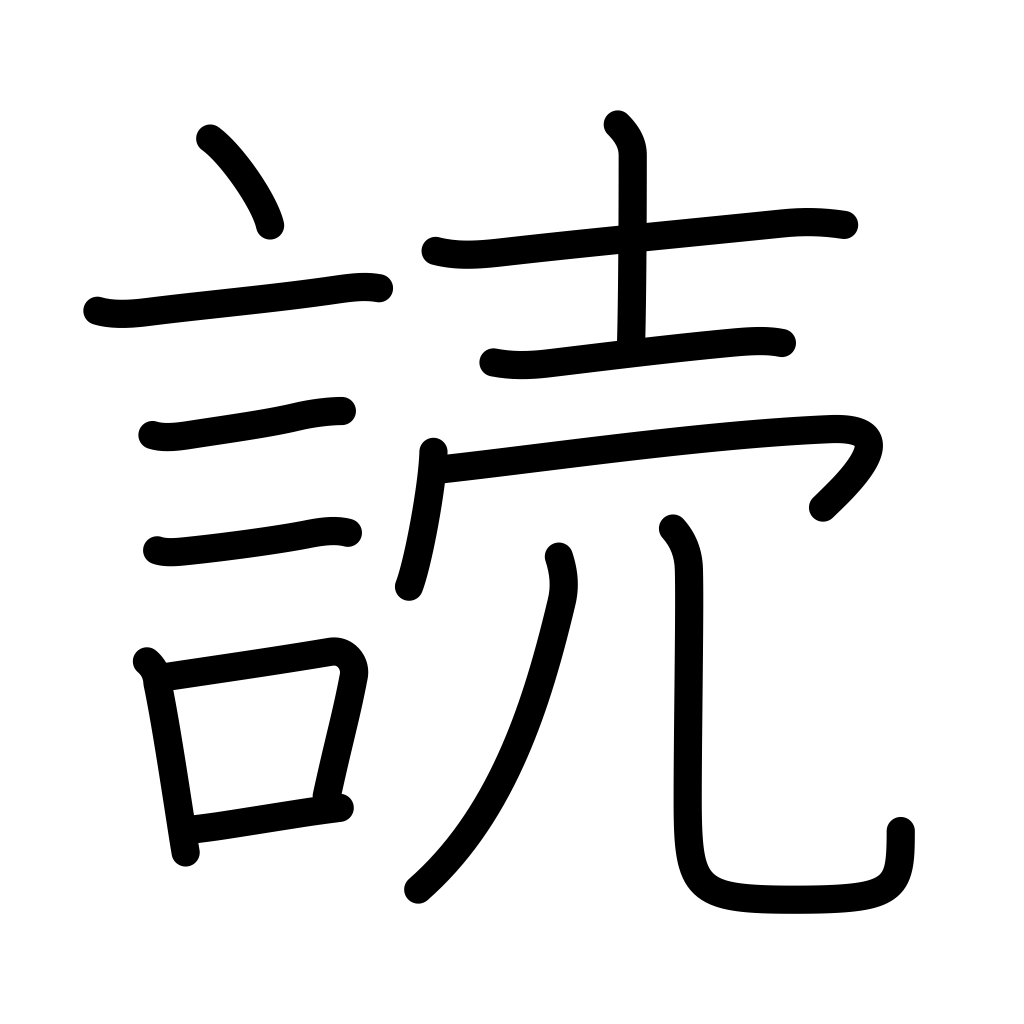
Meaning: read